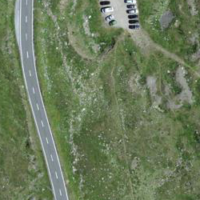
EUNIS habitat code: 31
Species observed at this site:
Caltha palustris
Sibbaldia procumbens
Micranthes stellaris
Salix herbacea